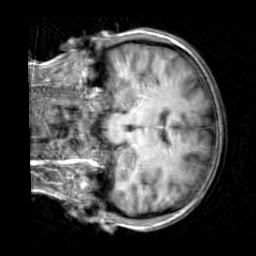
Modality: T1w
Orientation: coronal
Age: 24
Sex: female
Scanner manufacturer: siemens
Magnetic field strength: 3 T
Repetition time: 2.3 s
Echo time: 0.00303 s